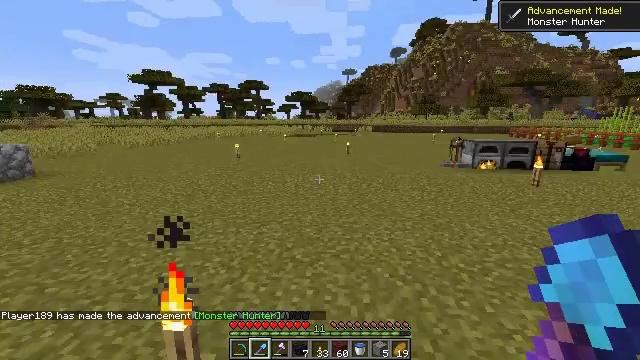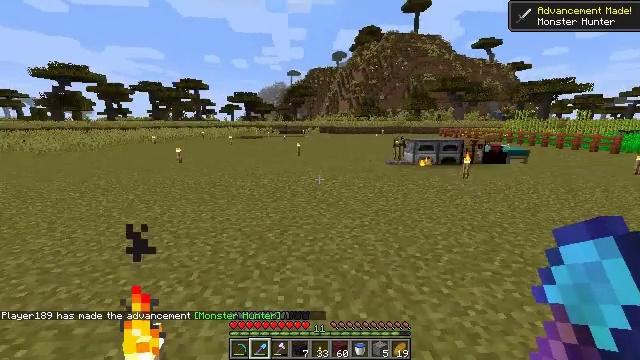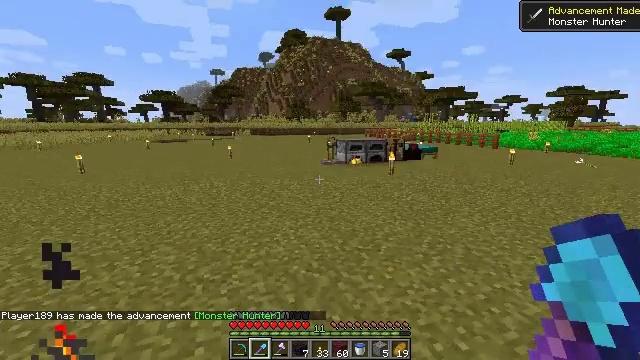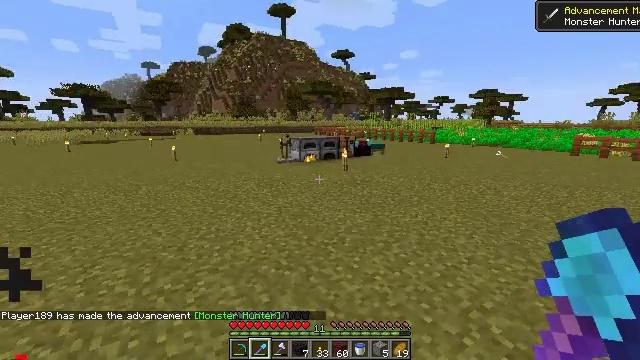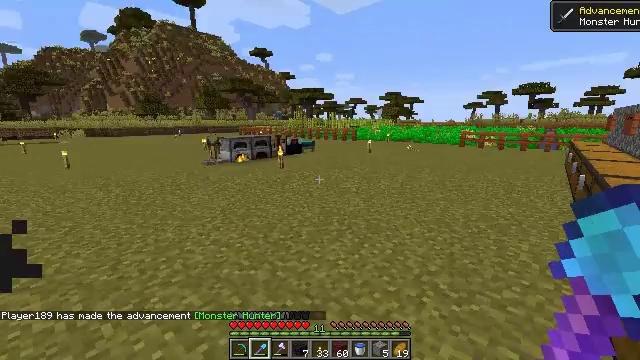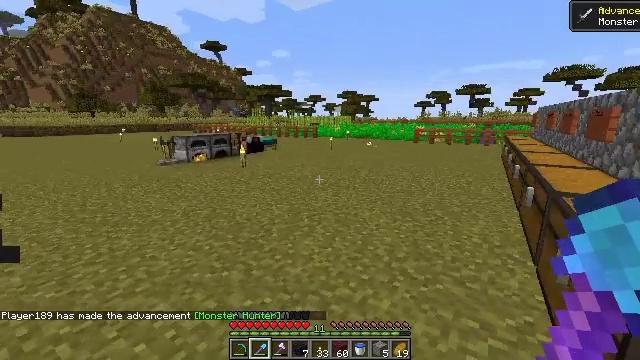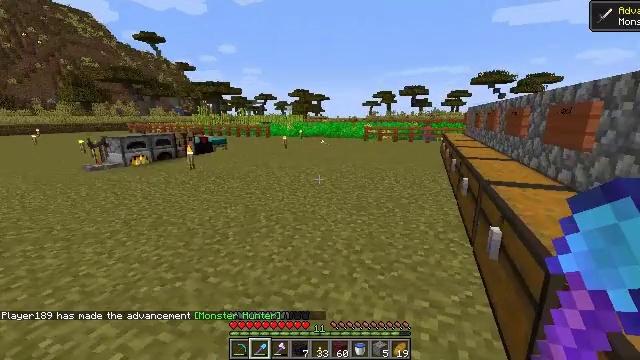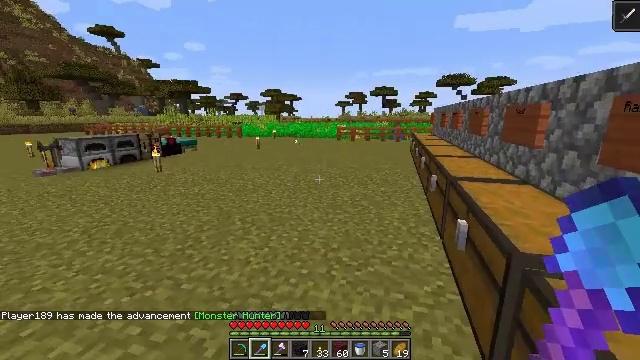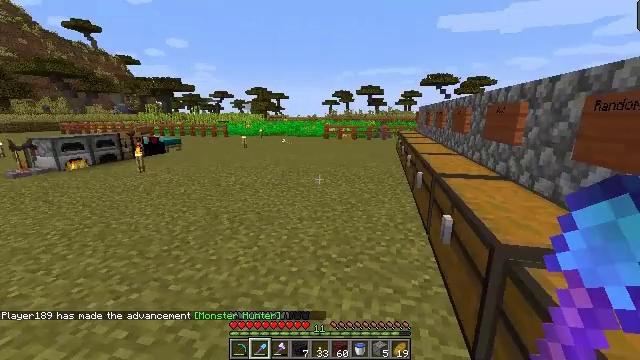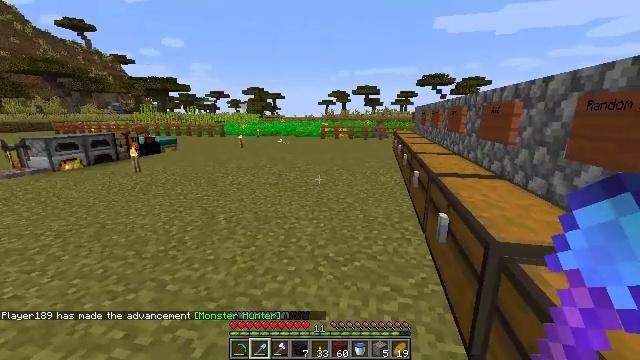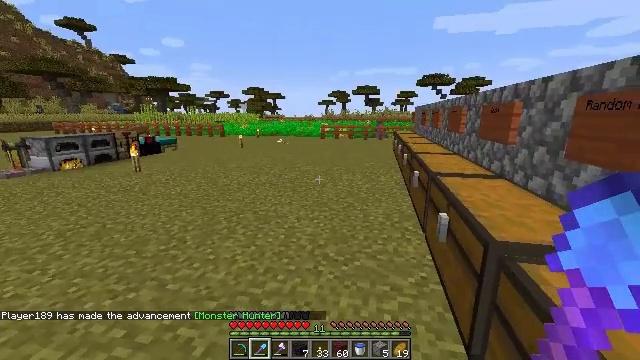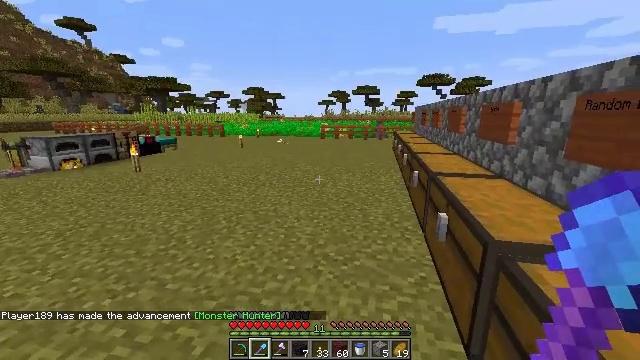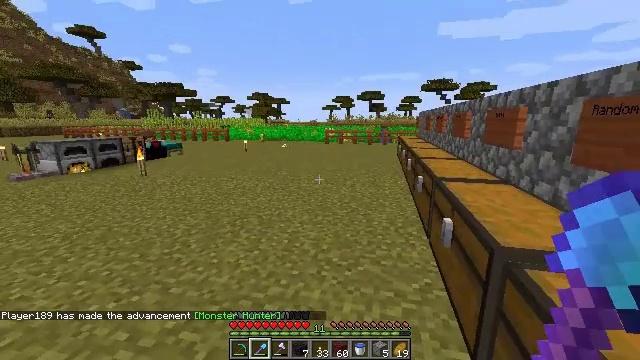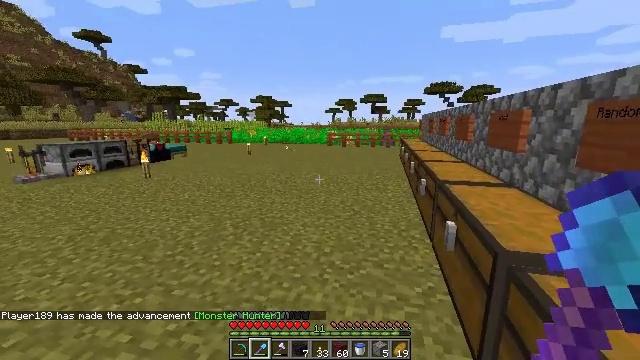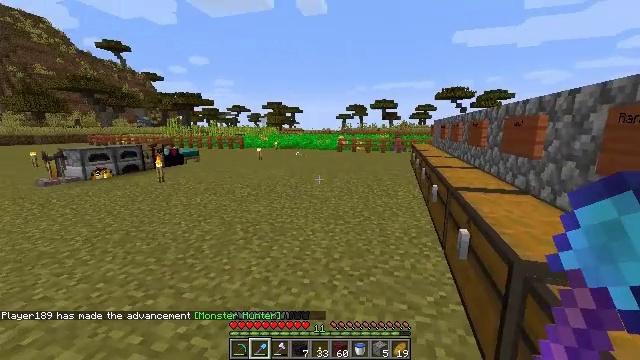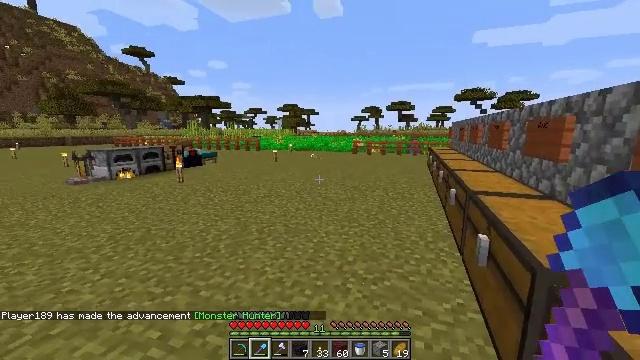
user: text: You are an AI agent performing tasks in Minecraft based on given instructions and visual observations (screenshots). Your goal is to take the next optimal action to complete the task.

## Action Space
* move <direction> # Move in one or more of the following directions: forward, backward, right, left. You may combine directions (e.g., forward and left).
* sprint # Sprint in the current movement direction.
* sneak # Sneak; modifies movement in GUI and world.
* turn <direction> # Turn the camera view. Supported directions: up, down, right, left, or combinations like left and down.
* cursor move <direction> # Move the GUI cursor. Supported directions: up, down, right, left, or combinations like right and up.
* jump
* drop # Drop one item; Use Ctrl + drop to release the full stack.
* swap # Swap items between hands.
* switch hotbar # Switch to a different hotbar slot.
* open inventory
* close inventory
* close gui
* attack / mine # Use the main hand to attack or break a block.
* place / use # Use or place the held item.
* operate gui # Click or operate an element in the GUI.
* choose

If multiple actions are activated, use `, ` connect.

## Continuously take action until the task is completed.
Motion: motion action
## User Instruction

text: Collect sugar cane near water sources.
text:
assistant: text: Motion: move left, turn right
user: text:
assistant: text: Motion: move left, turn right
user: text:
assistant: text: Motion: move left, turn right
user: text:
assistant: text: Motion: move left, turn right
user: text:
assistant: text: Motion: turn right
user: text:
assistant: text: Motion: turn right
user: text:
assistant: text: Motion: turn right
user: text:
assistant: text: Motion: turn right
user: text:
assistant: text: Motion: no_op
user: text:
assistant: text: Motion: no_op
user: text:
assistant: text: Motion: no_op
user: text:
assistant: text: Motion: no_op
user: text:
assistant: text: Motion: no_op
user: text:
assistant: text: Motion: turn left and up
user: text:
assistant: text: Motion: turn left
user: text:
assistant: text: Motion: no_op
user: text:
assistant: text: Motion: no_op
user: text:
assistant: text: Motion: move forward, turn left and up
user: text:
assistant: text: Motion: move forward
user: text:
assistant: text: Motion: move forward
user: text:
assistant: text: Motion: move forward
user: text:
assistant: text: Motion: move forward
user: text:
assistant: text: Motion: move forward
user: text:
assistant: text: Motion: move forward
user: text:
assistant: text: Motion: move forward
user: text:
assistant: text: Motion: move forward
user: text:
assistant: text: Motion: move forward
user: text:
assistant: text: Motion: move forward
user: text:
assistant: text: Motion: move forward
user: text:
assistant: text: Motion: move forward